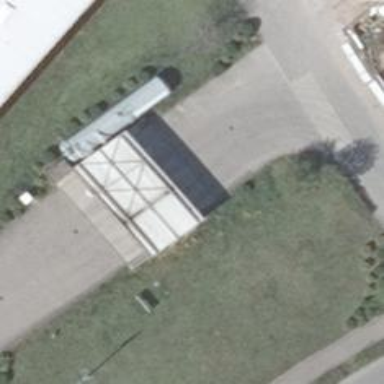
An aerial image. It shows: Fuel station.